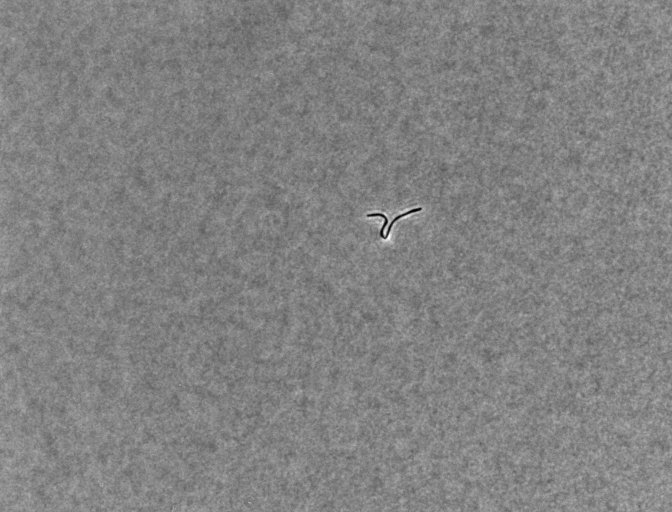
Phase contrast microscopy, 20x objective, 3 h incubation